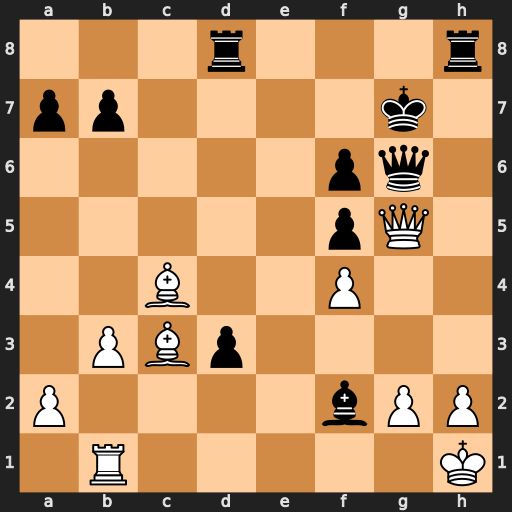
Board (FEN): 3r3r/pp4k1/5pq1/5pQ1/2B2P2/1PBp4/P4bPP/1R5K
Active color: w
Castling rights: -
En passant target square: -
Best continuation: Bxf6+ Kh7 Bxd8 Qxg5 Bxg5